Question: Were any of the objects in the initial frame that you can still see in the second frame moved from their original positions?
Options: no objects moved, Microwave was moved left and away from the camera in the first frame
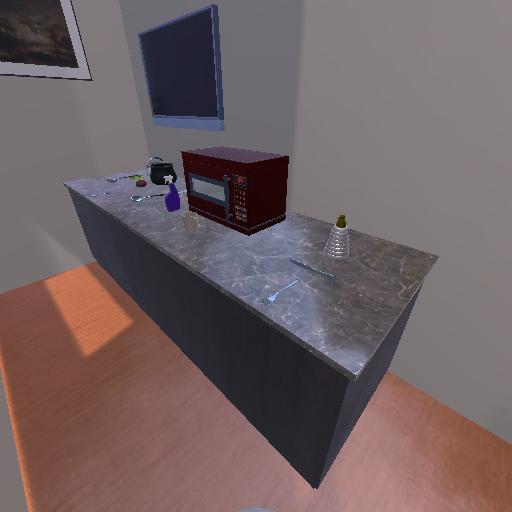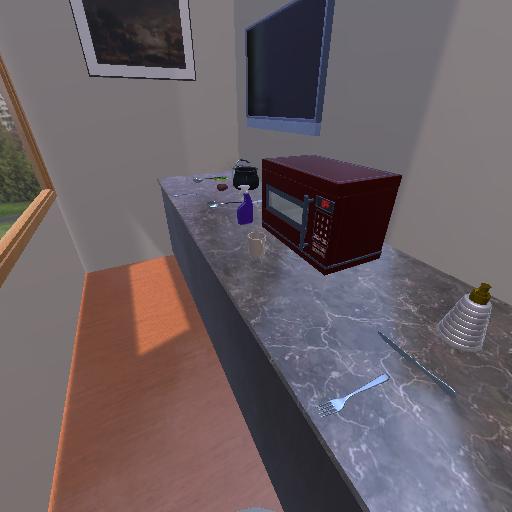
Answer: no objects moved